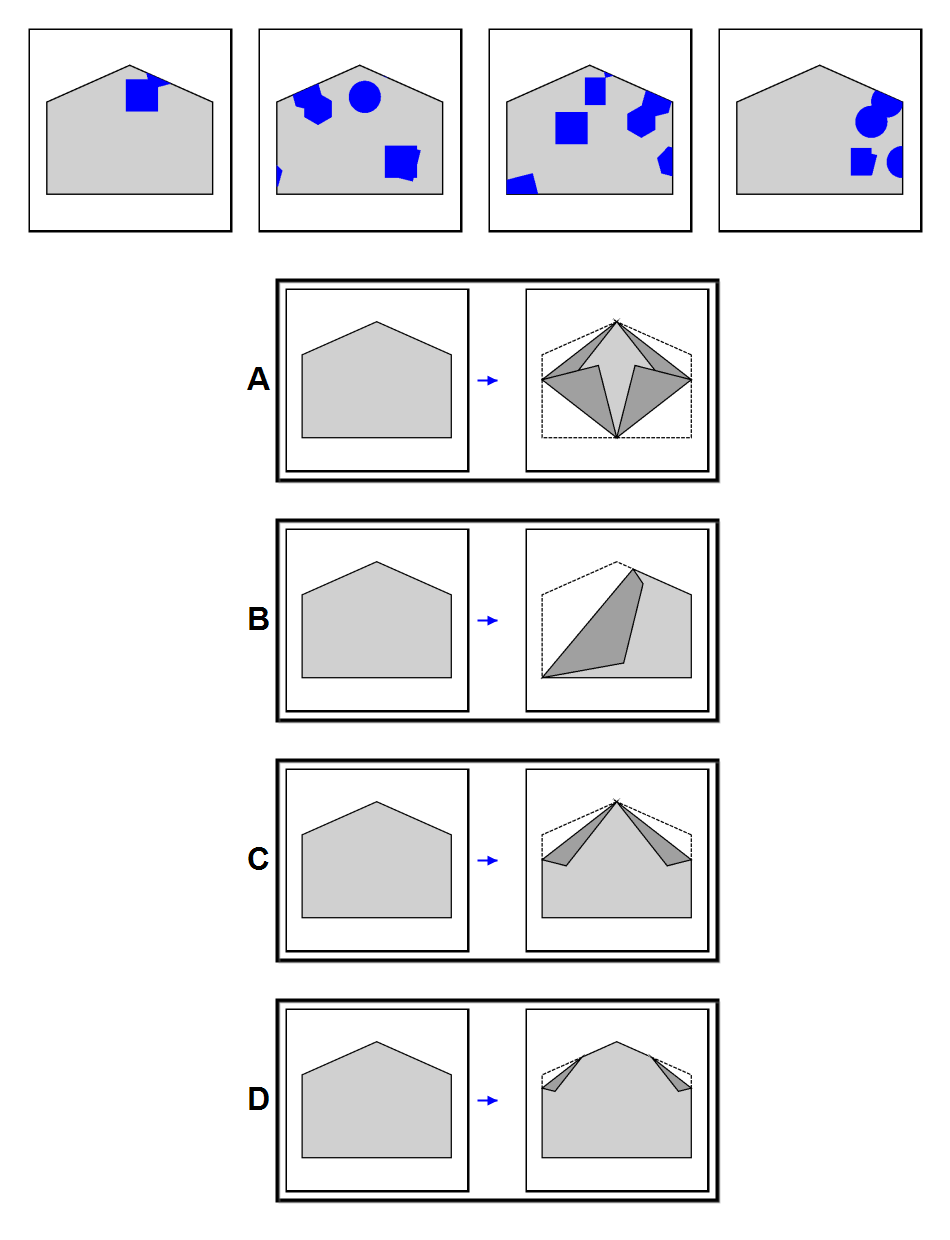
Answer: A